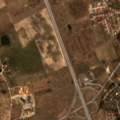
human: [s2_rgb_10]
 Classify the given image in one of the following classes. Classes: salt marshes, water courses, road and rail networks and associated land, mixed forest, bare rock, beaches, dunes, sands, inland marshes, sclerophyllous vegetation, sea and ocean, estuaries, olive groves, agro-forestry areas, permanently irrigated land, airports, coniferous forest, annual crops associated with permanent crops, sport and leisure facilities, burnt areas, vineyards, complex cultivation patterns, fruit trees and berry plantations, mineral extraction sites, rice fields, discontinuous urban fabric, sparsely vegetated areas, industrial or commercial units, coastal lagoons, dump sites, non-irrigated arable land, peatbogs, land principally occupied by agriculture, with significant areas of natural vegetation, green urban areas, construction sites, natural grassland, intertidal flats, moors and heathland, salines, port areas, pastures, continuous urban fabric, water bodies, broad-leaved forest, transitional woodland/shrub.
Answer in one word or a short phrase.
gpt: discontinuous urban fabric, construction sites, fruit trees and berry plantations, pastures, complex cultivation patterns